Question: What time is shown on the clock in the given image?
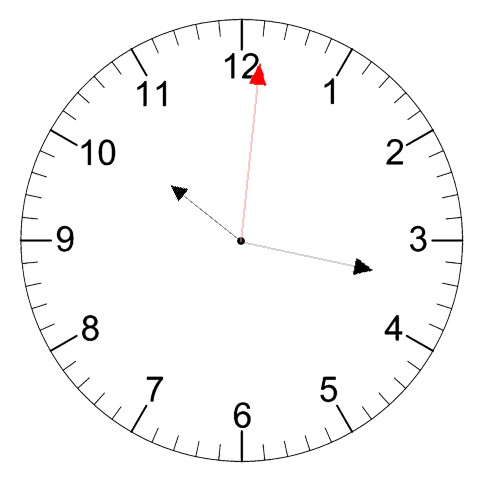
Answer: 10:17:01